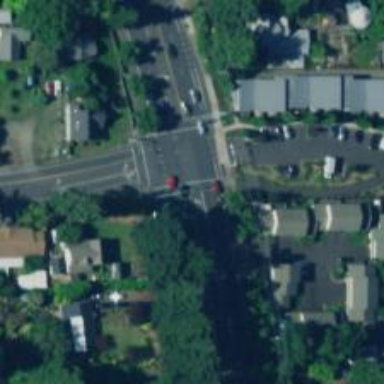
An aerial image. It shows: Marked footway with solid stop line at the crossing.